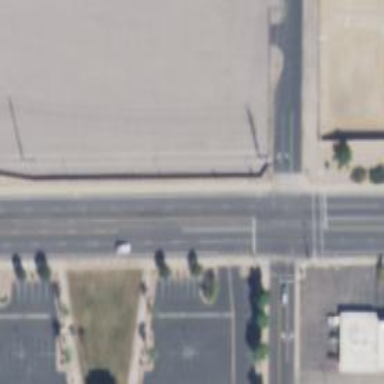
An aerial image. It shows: Solid stop line on the road marking.